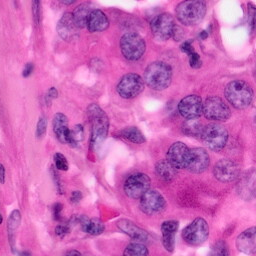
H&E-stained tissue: Pancreatic